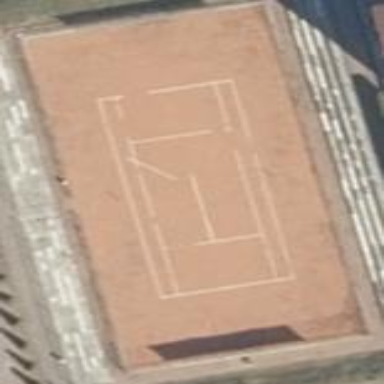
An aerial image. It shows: Tennis pitch with clay surface for leisure sports.